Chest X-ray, PA view. Patient: 62 years old, sex F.
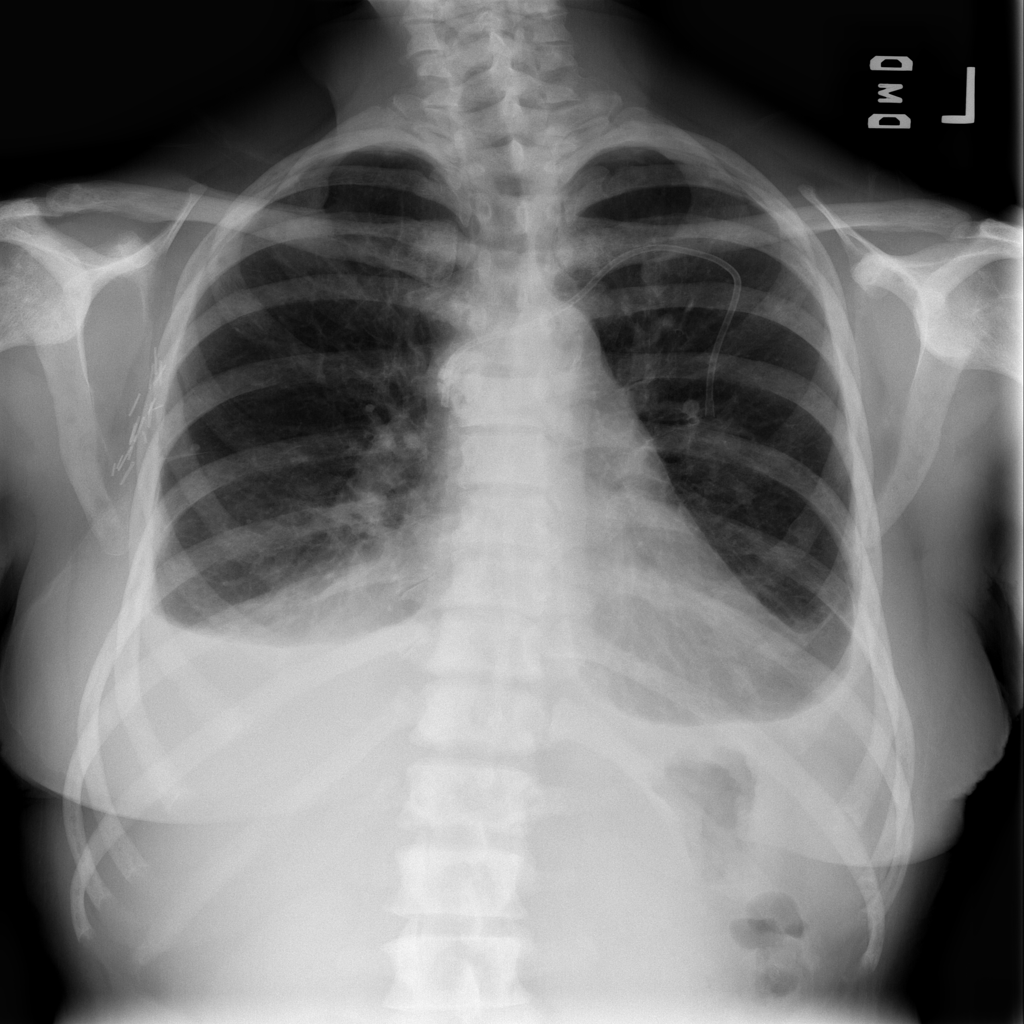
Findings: Effusion